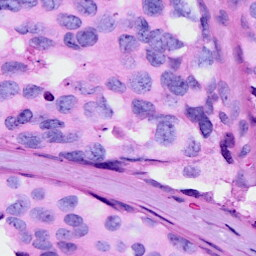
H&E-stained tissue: Breast